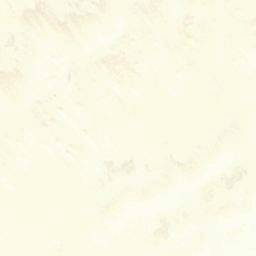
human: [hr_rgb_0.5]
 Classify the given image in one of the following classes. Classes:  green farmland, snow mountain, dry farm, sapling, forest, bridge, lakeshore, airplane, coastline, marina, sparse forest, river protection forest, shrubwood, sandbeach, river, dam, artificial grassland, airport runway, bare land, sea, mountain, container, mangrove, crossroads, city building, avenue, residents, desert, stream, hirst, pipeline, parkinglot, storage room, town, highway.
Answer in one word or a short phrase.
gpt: sandbeach